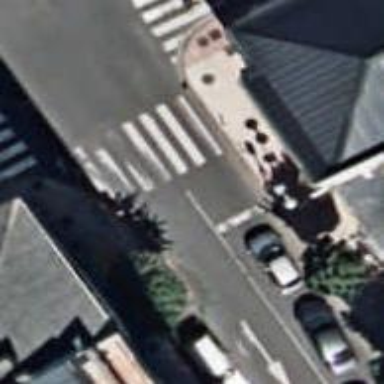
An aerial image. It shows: Crossing with traffic signals.